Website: walmart
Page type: account-selection
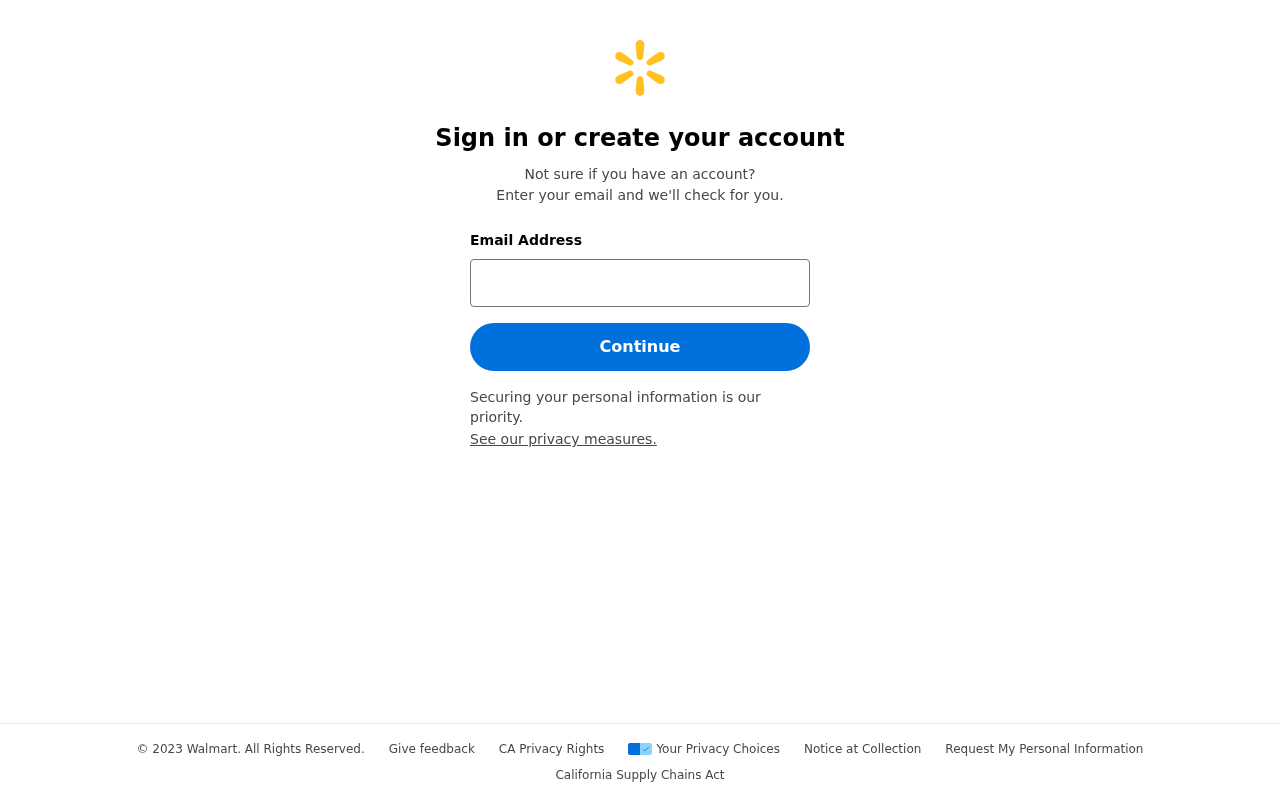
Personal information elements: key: PII_EMAIL
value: alice_acosta@hotmail.com